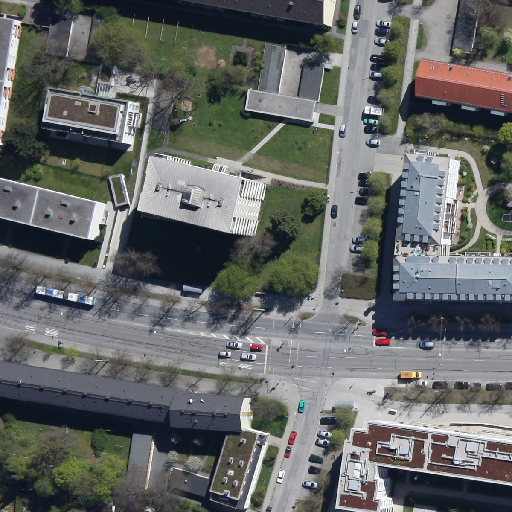
Referring expression: vehicle